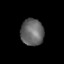
Tissue: lung
Cell type: Epithelial cells
Senescence score: 0.1617
Nuclear area (px): 599
Mean DAPI intensity: 101.686